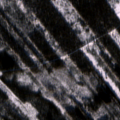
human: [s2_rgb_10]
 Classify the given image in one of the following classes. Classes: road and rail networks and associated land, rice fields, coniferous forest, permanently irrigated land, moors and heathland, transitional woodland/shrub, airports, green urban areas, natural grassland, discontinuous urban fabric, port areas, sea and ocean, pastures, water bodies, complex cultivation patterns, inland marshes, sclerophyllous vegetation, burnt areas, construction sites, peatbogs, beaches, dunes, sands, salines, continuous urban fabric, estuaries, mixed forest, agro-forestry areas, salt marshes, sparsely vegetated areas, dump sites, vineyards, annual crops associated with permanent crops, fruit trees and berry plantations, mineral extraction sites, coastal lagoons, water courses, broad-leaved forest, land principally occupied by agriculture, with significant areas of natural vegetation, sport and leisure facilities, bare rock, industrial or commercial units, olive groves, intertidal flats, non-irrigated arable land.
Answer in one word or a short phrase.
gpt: coniferous forest, transitional woodland/shrub